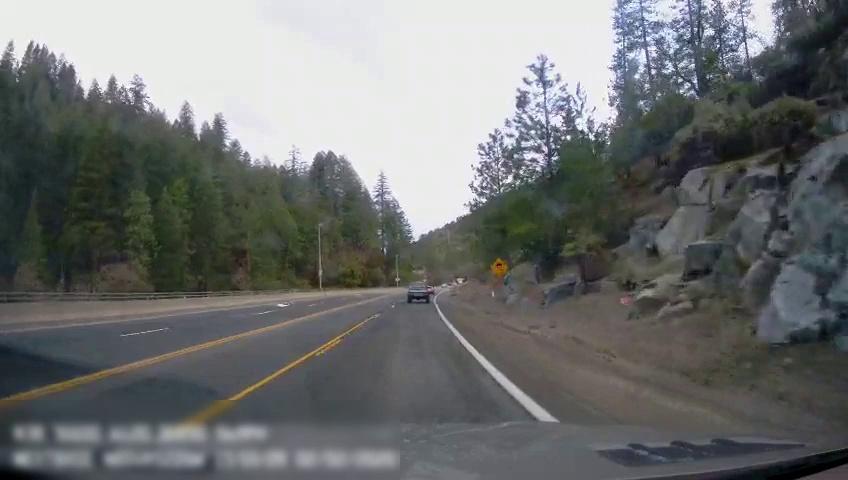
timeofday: Day
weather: Sunny
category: Drivable Space
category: Vehicles | Truck
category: Lanes | Current Lane
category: Lanes | Current Lane
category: Lanes | Alternate Lane
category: Lanes | Alternate Lane
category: Lanes | Alternate Lane
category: Traffic | Signs